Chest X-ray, PA view. Patient: 64 years old, sex F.
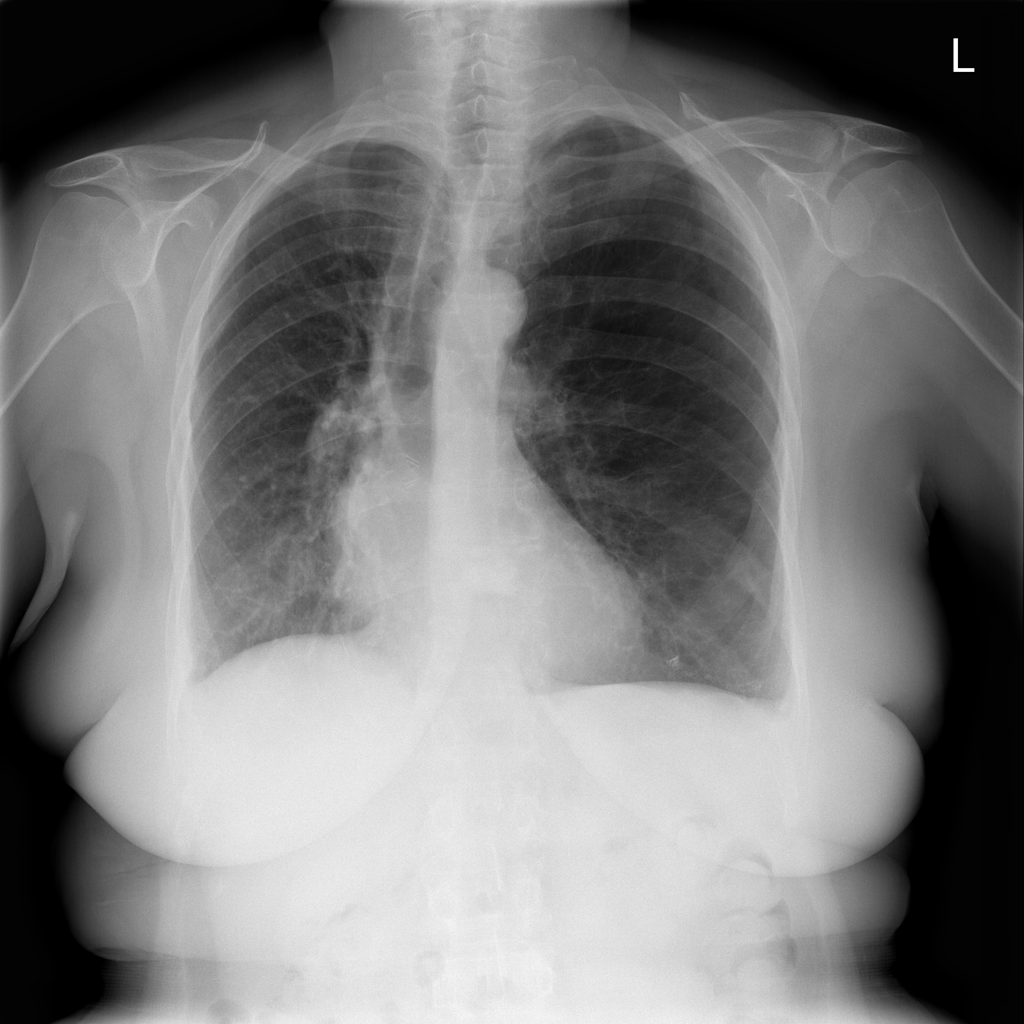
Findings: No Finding